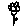
Label: flower